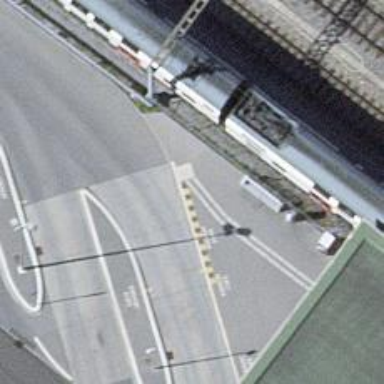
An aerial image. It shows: Platform with shelter for public transport.